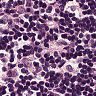
Metastatic tissue present: no